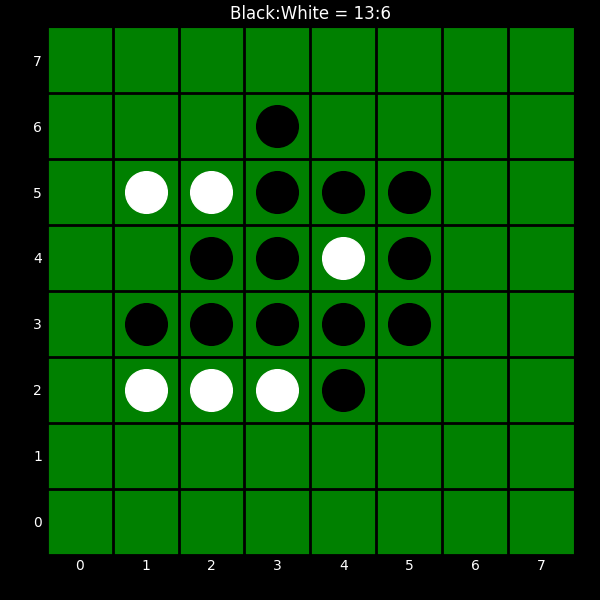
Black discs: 13
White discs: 6